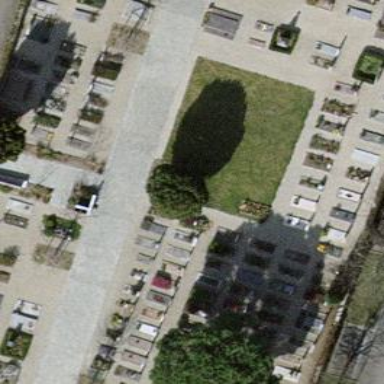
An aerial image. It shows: Cemetery.